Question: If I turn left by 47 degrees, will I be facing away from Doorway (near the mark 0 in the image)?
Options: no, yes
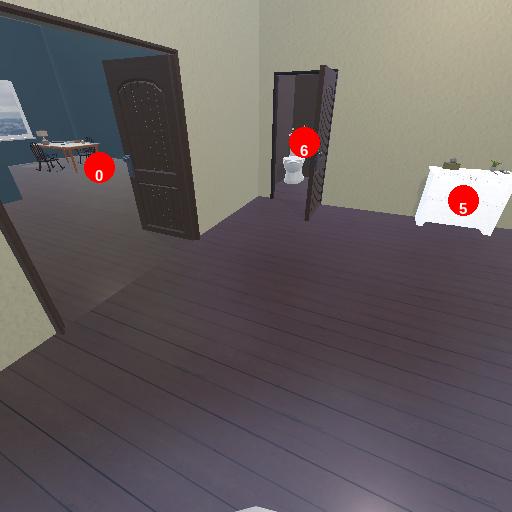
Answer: no